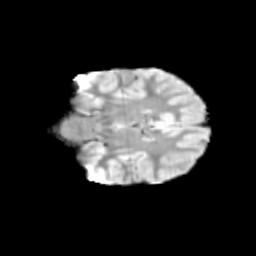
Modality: T2w
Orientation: coronal
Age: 11
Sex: male
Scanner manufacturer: siemens
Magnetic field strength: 3 T
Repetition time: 3.8 s
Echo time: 0.07 s